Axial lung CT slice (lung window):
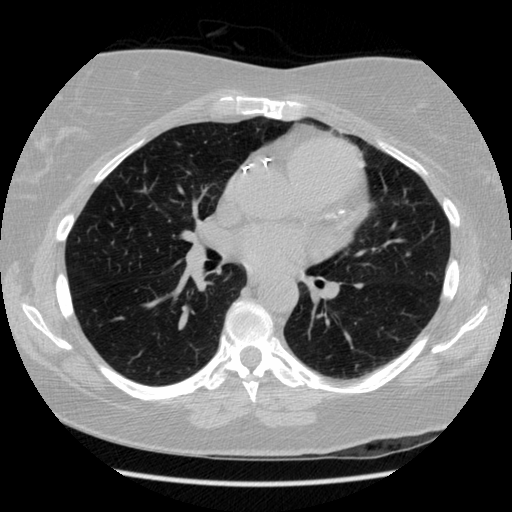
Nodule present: no